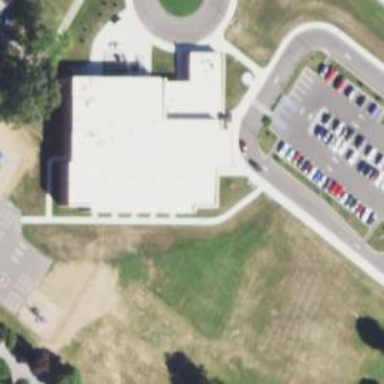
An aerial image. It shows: School.